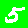
Digit: 5